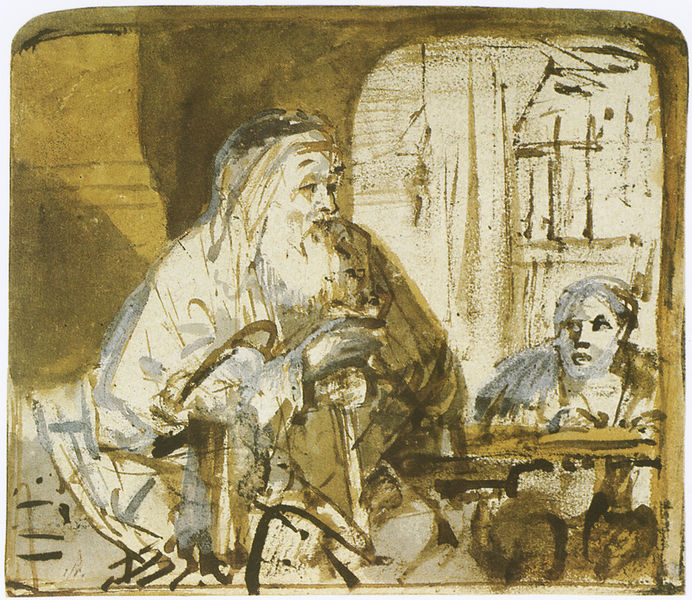
Titel: Homer, einem Schüler diktierend
Künstler: Harmensz van Rijn Rembrandt
Institution: Stockholm, Nationalmuseum
Schlagwörter: blau, dunkel, gemälde, hand, mann, weiß, gelb, fenster, finger, frau, grau, haar, hell, männer, raum, schwarz, zeichnung, alt, bart, gesichter, jung, gesicht, gold, haare, stock, japan, stab, junge, alter, orient, asien, china, weise, zuhören, chinese, asiat